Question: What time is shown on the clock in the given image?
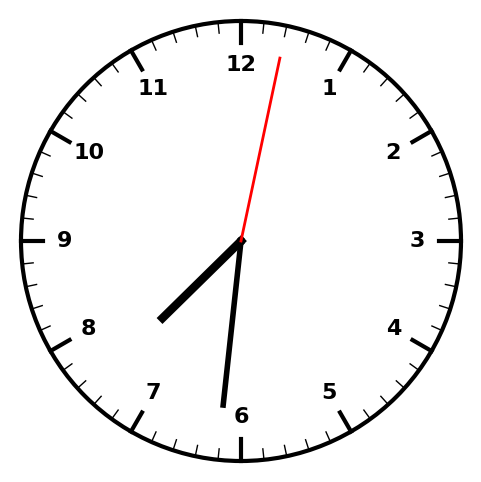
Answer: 07:31:02